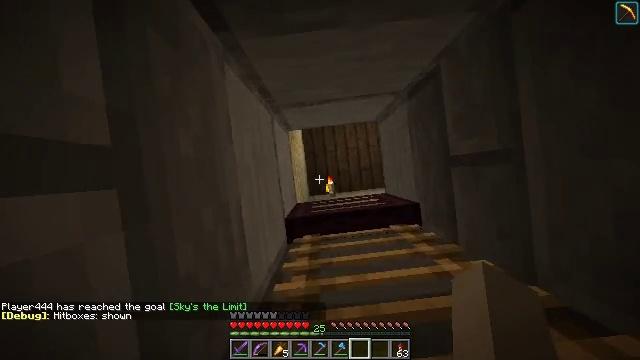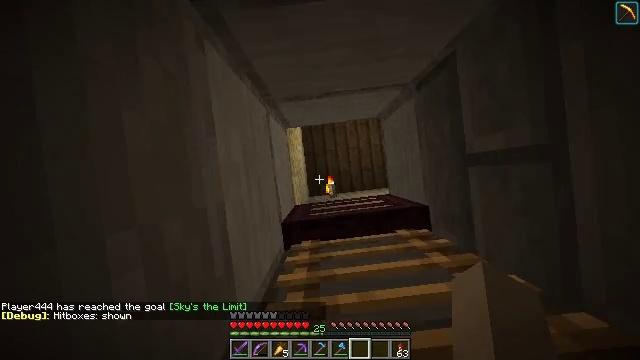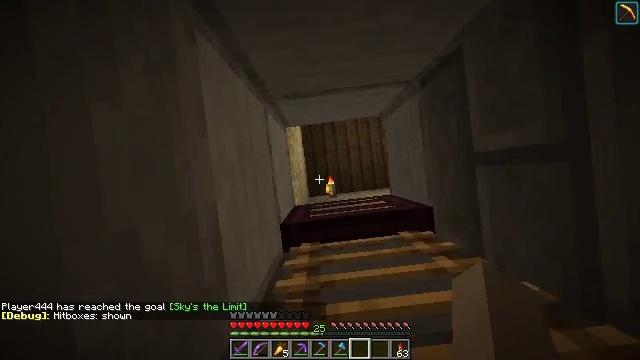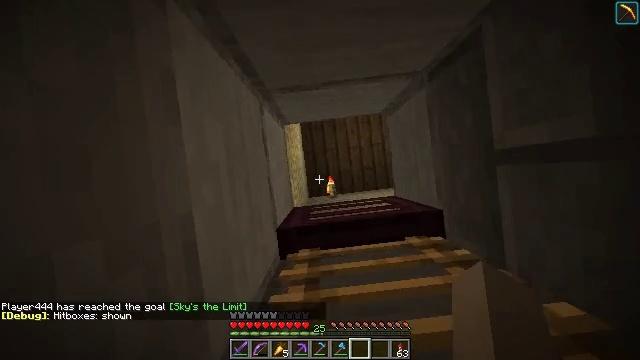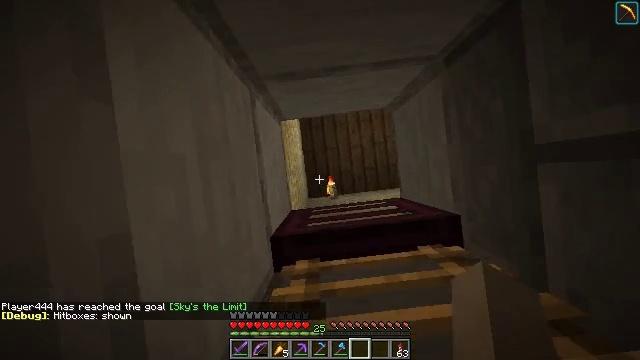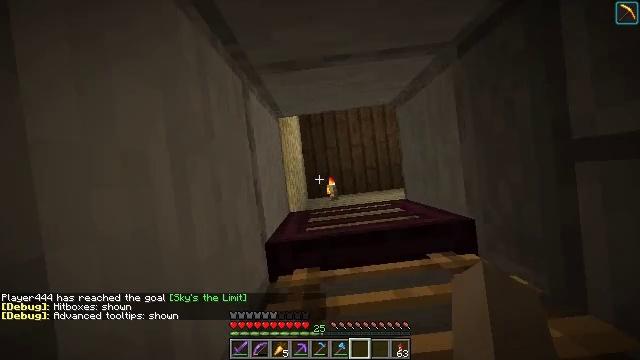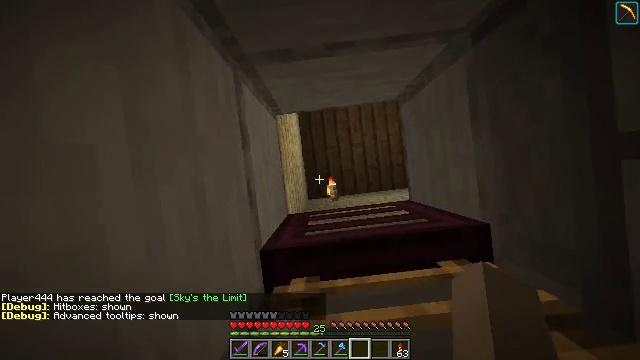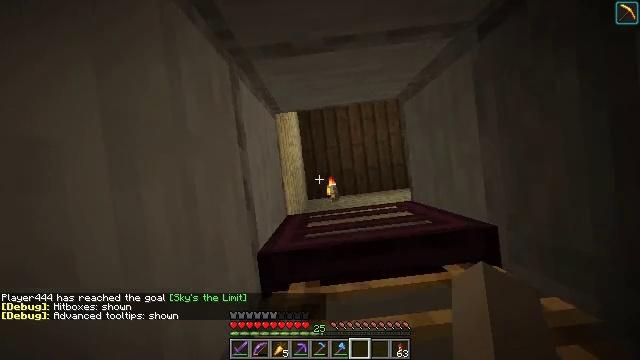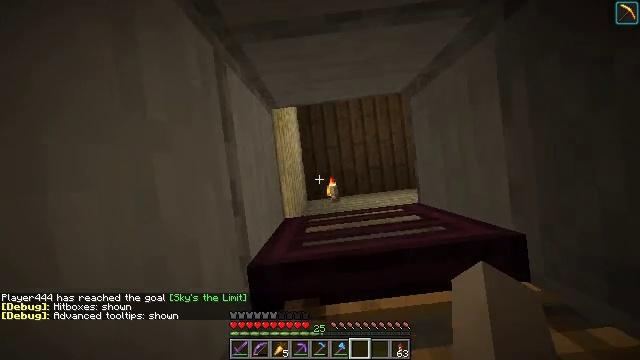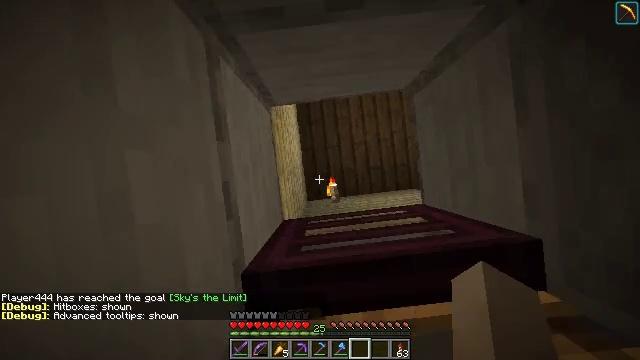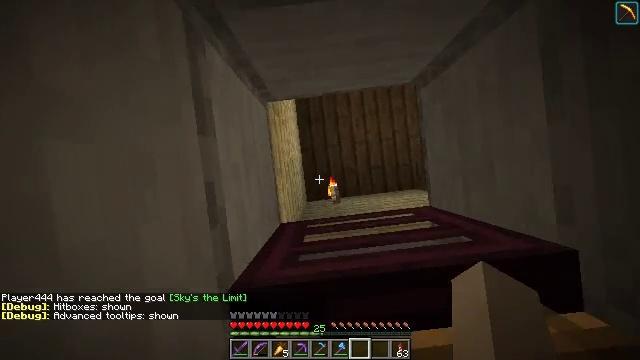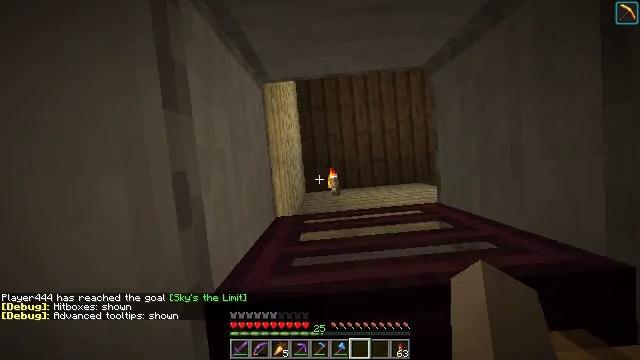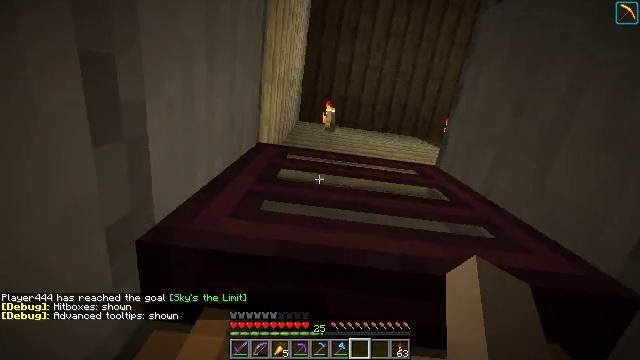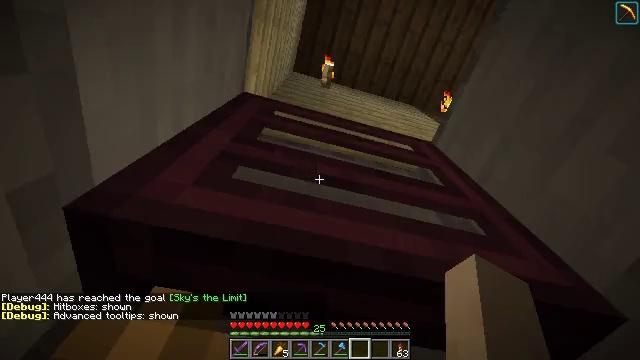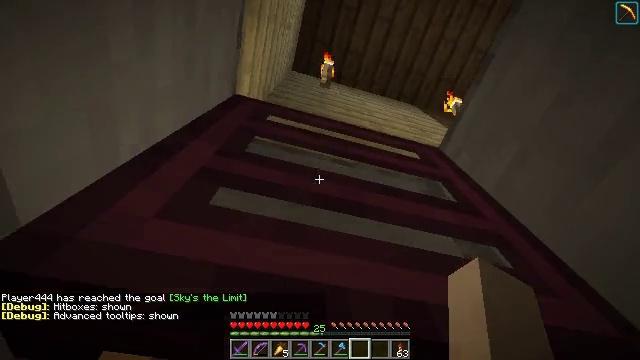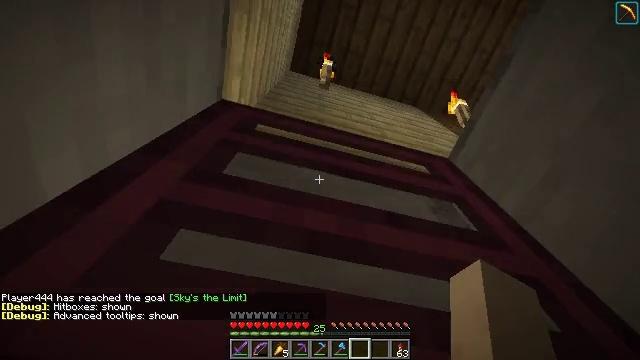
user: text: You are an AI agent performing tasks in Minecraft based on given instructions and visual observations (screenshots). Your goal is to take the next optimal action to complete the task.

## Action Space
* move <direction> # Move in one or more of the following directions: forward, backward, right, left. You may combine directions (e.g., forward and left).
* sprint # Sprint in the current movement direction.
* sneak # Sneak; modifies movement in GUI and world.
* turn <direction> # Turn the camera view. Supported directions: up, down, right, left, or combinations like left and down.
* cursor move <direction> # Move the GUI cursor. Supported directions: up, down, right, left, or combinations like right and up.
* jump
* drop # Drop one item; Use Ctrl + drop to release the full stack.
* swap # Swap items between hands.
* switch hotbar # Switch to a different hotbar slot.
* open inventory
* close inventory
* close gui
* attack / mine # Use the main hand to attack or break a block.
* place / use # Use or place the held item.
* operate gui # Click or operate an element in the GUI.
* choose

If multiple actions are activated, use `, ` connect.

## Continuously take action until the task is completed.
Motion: motion action
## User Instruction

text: Gather mossy cobblestone from a dungeon or ruin.
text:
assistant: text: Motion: move forward
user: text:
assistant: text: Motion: move forward
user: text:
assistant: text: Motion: move forward
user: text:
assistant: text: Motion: move forward
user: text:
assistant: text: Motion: move forward
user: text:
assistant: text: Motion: move forward
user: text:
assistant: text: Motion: move forward
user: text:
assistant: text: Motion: move forward
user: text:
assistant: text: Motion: move forward
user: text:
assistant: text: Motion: move forward
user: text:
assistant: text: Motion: move forward, turn right and down
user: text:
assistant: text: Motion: move forward, turn right and down
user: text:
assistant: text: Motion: move forward, turn right and down
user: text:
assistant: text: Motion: move forward
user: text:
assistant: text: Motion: move forward
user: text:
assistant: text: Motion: move forward
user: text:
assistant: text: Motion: move forward
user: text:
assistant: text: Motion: move forward
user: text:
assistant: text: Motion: move forward, turn left and down
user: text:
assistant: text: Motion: move forward, turn down
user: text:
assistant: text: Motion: move forward, turn right and down
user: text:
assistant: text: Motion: move forward, turn right and down
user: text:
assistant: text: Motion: move forward, turn right and down
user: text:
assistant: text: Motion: move forward, turn right and down
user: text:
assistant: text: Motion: move forward, turn right and down
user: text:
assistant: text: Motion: move forward
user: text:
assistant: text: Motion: move forward
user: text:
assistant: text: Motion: move forward
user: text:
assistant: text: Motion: move forward, turn right and down
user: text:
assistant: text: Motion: move forward, turn right and down